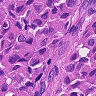
Metastatic tissue present: yes